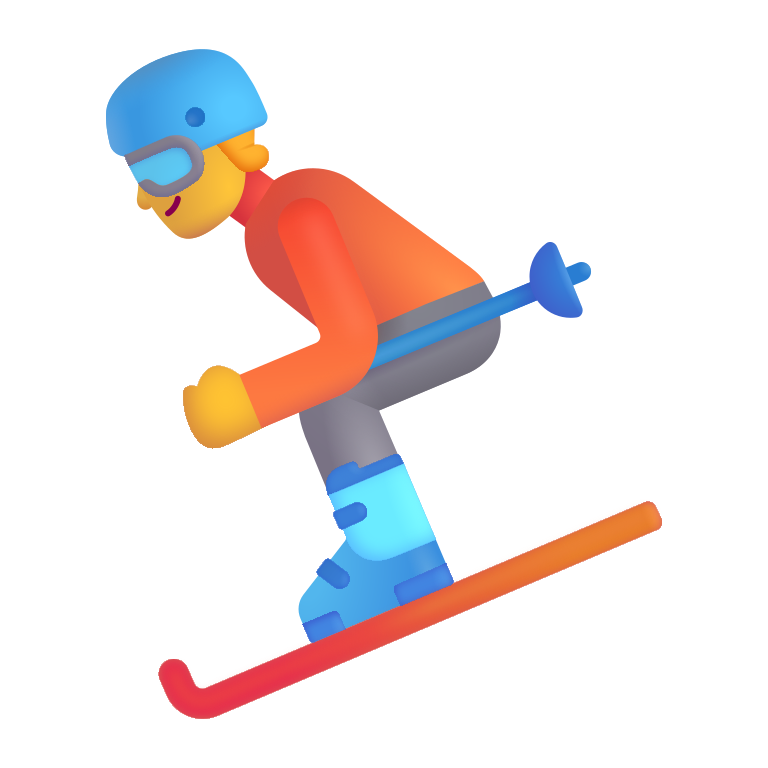
skier color default